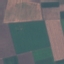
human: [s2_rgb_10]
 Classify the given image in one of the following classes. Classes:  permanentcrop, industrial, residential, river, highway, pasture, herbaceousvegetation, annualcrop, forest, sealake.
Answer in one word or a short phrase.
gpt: AnnualCrop